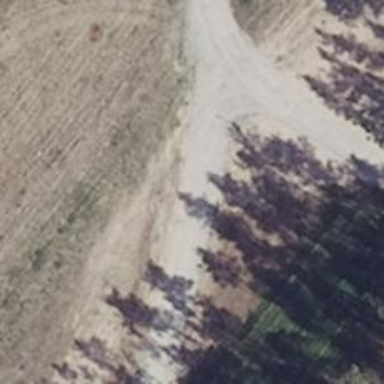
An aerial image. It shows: Track with grade 2 gravel surface.